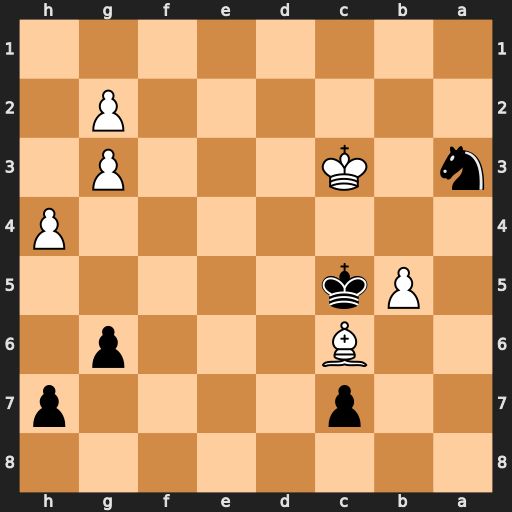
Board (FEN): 8/2p4p/2B3p1/1Pk5/7P/n1K3P1/6P1/8
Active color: b
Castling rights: -
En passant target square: -
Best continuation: Nxb5+ Bxb5 Kxb5